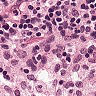
Metastatic tissue present: no